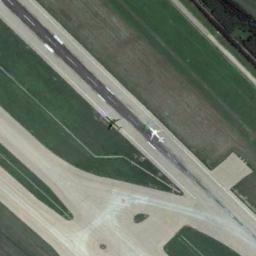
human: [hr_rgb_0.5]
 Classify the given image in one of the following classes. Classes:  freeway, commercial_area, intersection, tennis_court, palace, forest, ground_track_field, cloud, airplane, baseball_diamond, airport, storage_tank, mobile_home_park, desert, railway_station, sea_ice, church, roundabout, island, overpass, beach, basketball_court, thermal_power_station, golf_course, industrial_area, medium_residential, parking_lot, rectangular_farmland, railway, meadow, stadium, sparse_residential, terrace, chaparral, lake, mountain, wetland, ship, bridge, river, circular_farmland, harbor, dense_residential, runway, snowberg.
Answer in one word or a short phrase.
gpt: runway